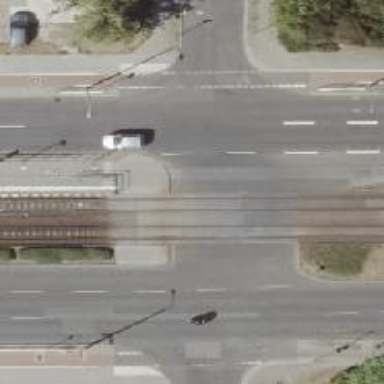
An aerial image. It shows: Tram level crossing on the railway.